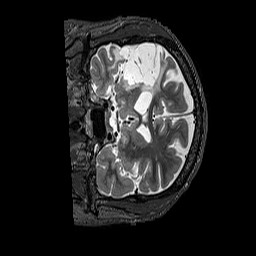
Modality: T2w
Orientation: coronal
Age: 56
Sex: male
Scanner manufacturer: siemens
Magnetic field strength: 3 T
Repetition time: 3.2 s
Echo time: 0.567 s